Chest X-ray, PA view. Patient: 38 years old, sex F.
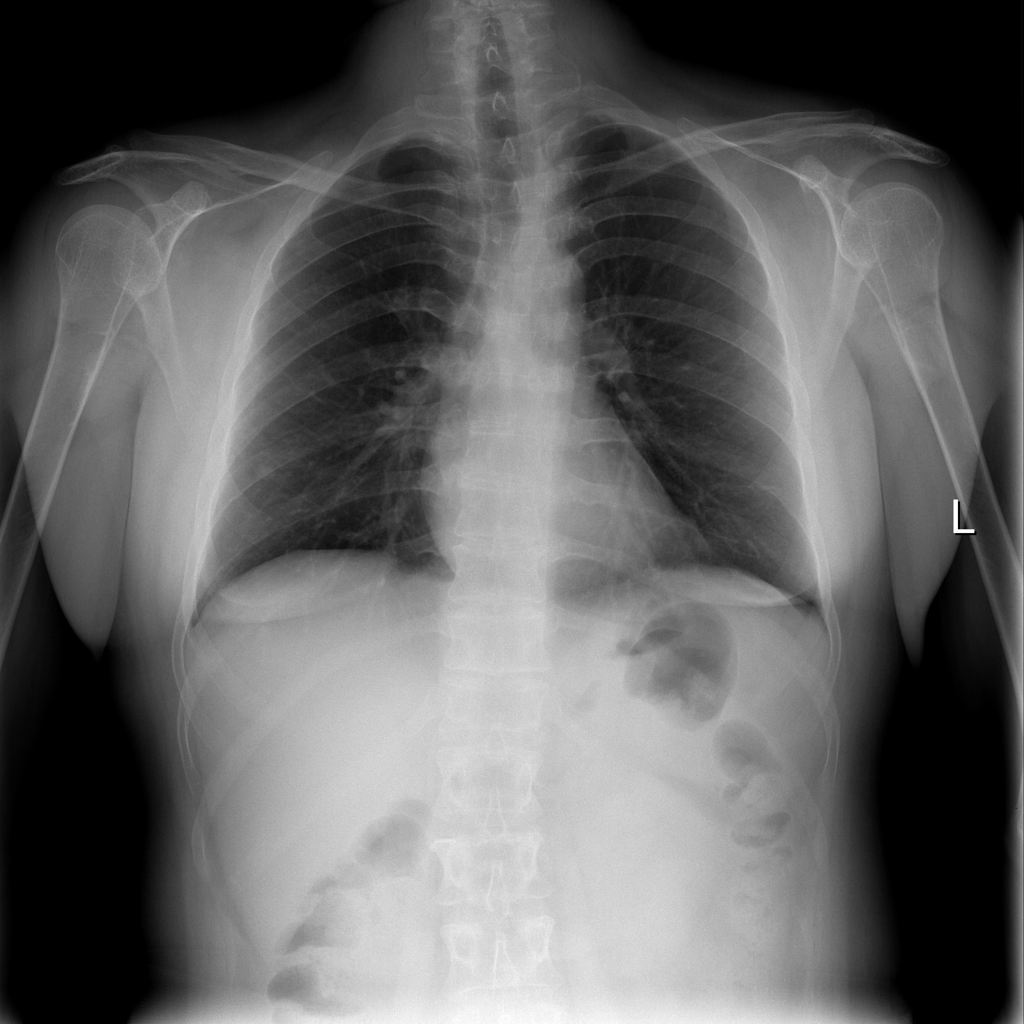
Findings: No Finding